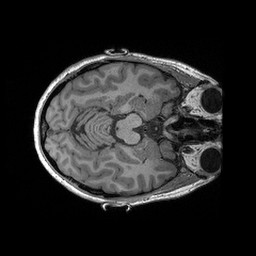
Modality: T1w
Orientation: axial
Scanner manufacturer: siemens
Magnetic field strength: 3 T
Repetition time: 2.3 s
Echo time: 0.00298 s